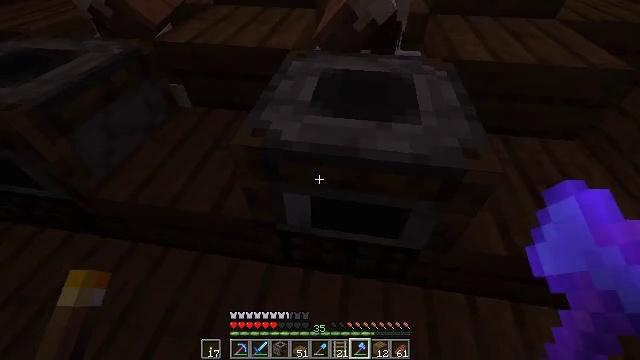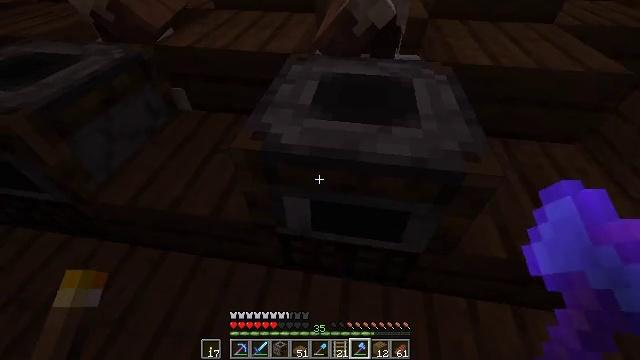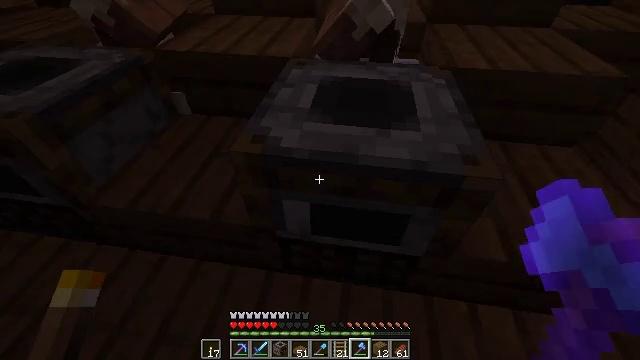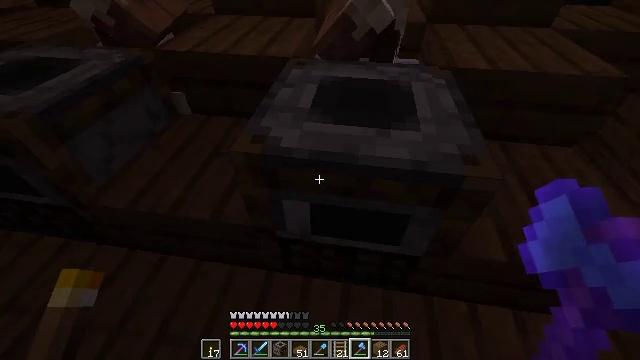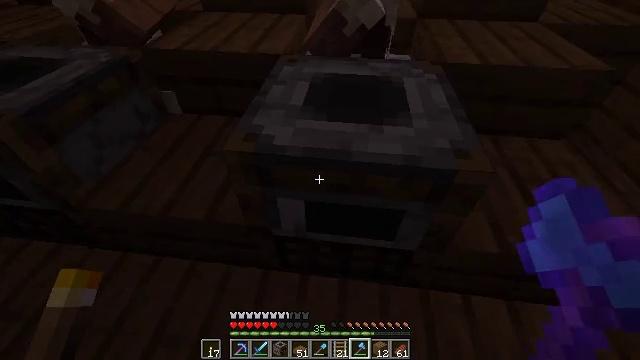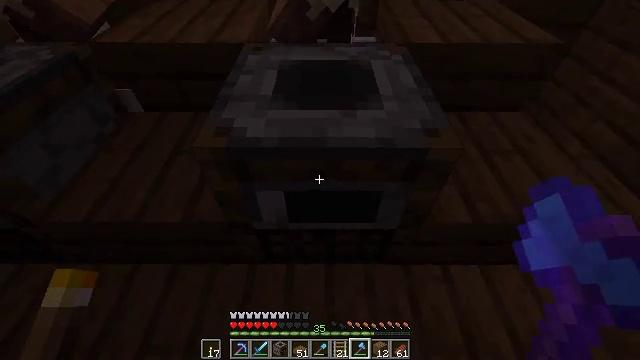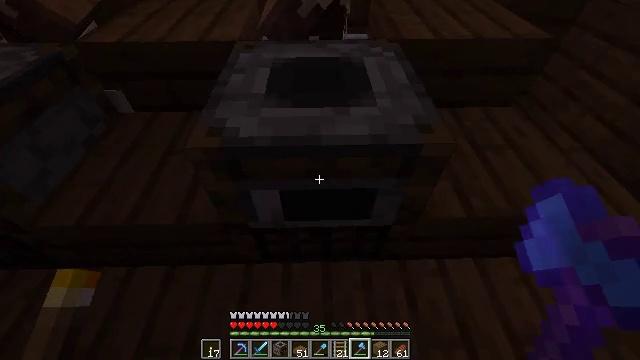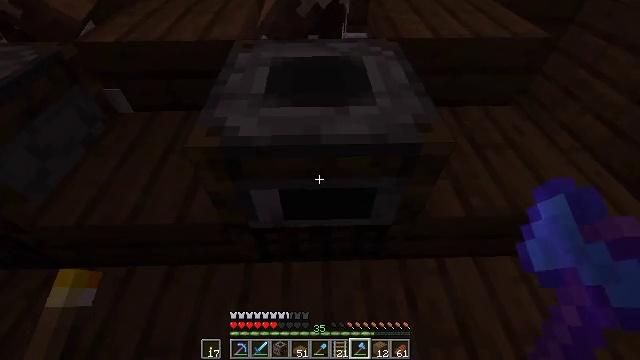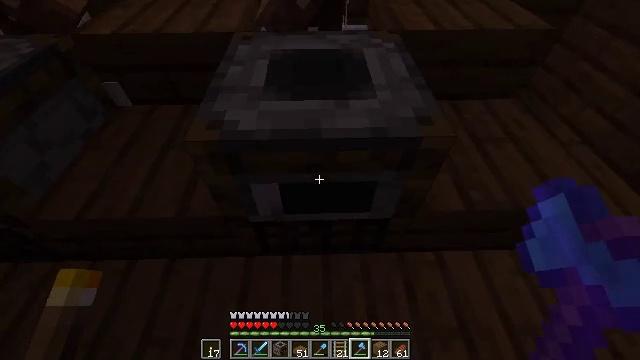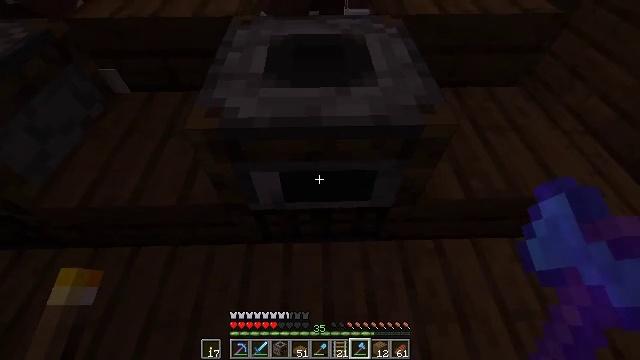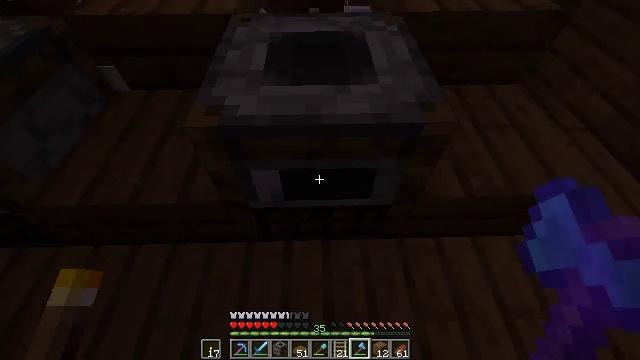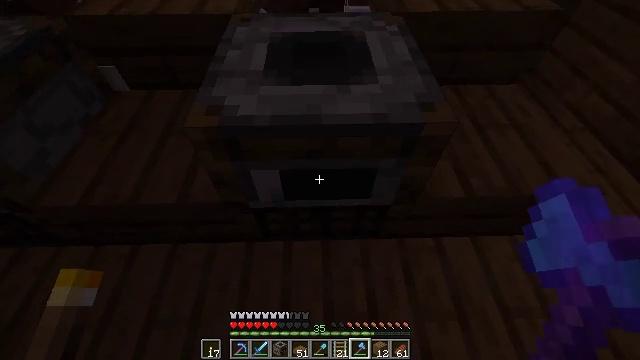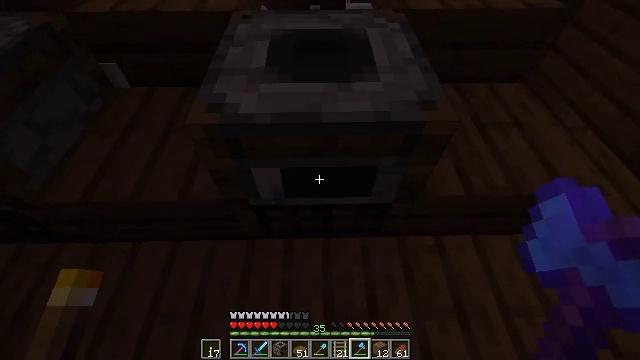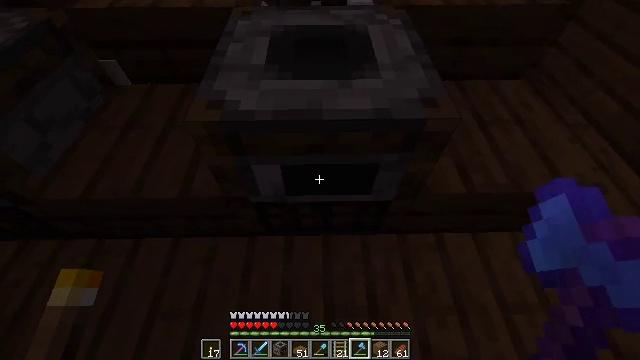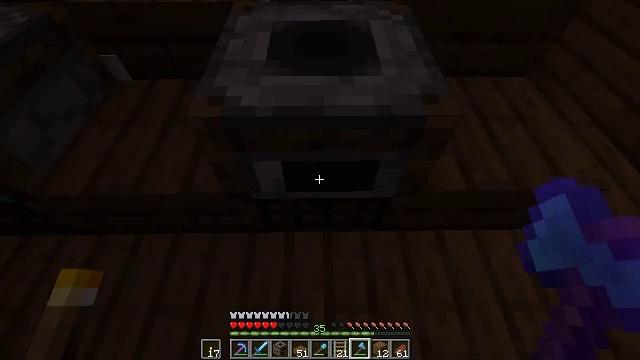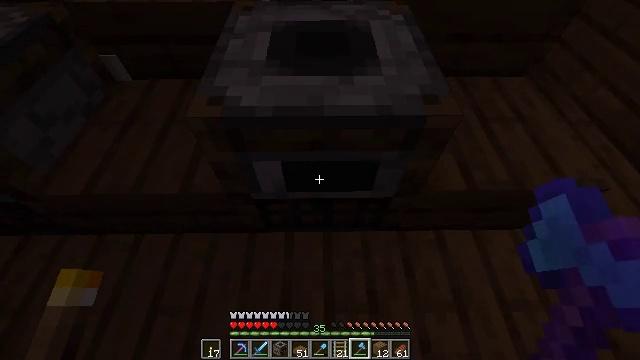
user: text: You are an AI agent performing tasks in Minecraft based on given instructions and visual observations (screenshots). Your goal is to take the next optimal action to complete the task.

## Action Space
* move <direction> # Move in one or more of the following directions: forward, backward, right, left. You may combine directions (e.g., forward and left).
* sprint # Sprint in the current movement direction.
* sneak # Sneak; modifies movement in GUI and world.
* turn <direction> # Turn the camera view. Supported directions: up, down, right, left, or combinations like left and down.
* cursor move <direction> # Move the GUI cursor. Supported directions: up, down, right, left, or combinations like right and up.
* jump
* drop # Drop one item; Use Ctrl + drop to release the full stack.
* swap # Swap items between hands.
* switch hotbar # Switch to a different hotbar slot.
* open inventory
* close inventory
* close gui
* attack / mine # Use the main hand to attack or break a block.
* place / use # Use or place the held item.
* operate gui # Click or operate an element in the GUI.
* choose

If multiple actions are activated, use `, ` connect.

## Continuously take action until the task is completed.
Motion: motion action
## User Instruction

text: Break the smoker to collect it.
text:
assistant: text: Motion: no_op
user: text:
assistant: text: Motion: no_op
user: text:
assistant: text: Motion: no_op
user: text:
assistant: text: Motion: turn right
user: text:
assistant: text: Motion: turn right and down
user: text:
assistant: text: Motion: turn right
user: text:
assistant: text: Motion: no_op
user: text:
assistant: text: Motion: turn down
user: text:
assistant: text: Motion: turn down
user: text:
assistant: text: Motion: no_op
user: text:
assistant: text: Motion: no_op
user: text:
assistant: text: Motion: no_op
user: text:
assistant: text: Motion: no_op
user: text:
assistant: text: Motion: no_op
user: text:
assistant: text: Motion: no_op
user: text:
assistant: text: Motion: no_op
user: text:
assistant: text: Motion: no_op
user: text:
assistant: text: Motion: no_op
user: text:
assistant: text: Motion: no_op
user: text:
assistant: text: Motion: no_op
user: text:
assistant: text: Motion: no_op
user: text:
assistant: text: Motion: no_op
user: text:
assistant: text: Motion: no_op
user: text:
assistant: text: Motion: no_op
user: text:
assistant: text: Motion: attack / mine
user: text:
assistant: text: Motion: attack / mine
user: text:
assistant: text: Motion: attack / mine
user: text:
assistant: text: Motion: attack / mine
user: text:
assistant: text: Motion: attack / mine
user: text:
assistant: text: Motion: attack / mine